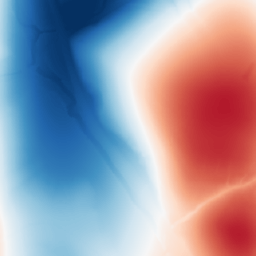
Category: trend_removal
Decomposition family: polynomial
Decomposition parameters: degree: 3
Upsampling method: nearest
Upsampling parameters: scale: 2
Upsampling scale: 2